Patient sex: M
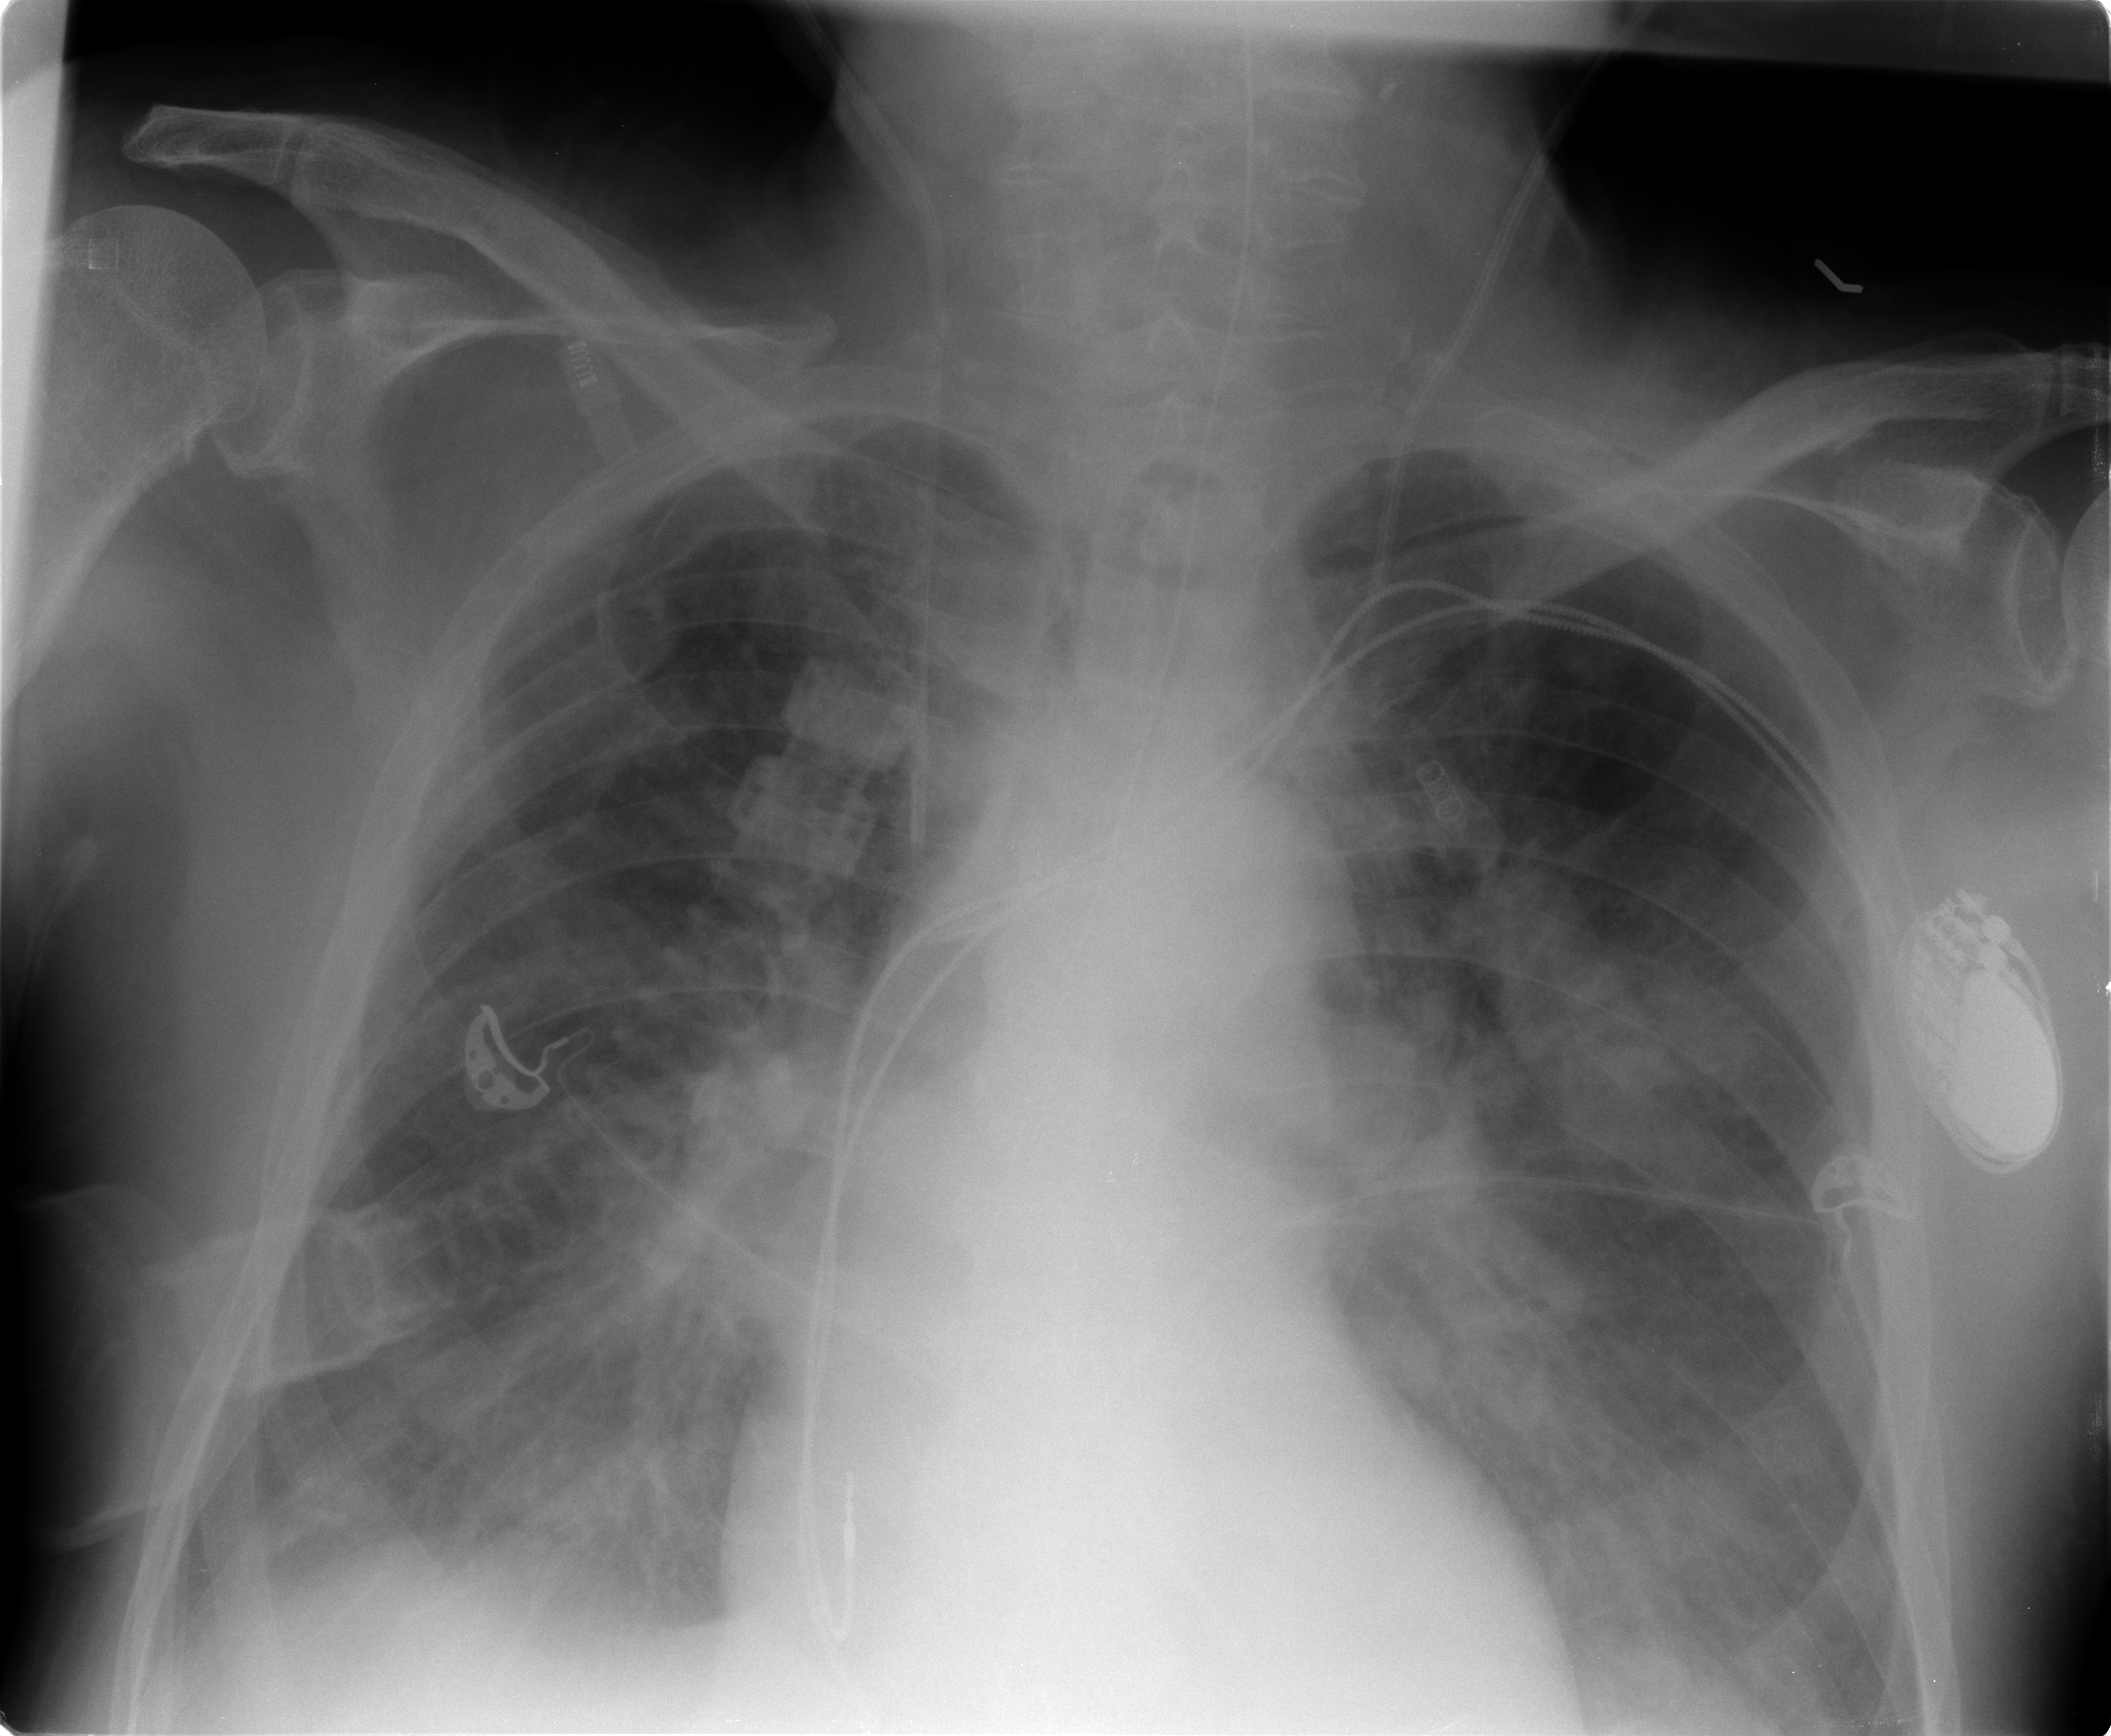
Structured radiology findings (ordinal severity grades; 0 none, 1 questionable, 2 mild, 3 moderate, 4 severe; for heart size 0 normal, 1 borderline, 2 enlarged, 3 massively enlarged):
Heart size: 0
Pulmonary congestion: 3
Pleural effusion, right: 2
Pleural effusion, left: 2
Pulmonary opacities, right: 0
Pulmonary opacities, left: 0
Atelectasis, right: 2
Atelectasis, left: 2